Question: I am trying to run a jsp page from my browser, but why can't I see the output of System.out.println statements in terminal which I wrote in my Servlet?

Thanks!
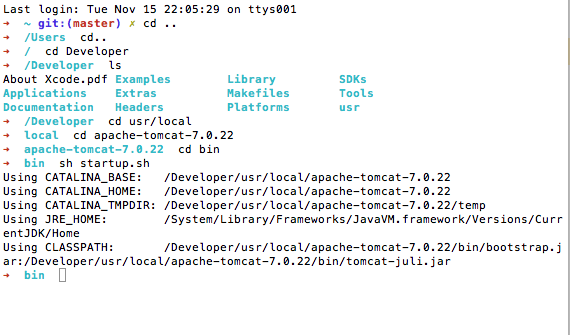
Answer: It should available in catalina.out log , read further <URL>